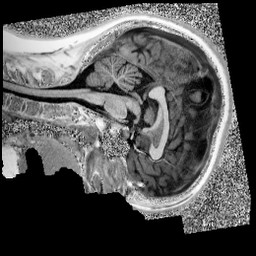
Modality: UNIT1
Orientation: sagittal
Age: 12
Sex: female
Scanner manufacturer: siemens
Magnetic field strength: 3 T
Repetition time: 4 s
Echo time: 0.00303 s